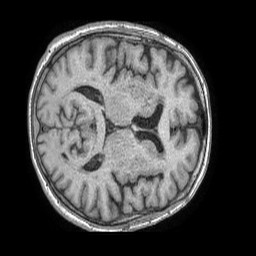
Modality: T1w
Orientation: axial
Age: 79
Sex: male
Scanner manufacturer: philips
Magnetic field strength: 1.5 T
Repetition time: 0.007732 s
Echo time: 0.00357 s